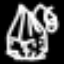
Label: diamond